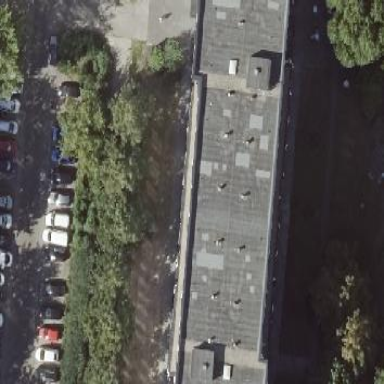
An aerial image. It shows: Nursing home building with flat roof.